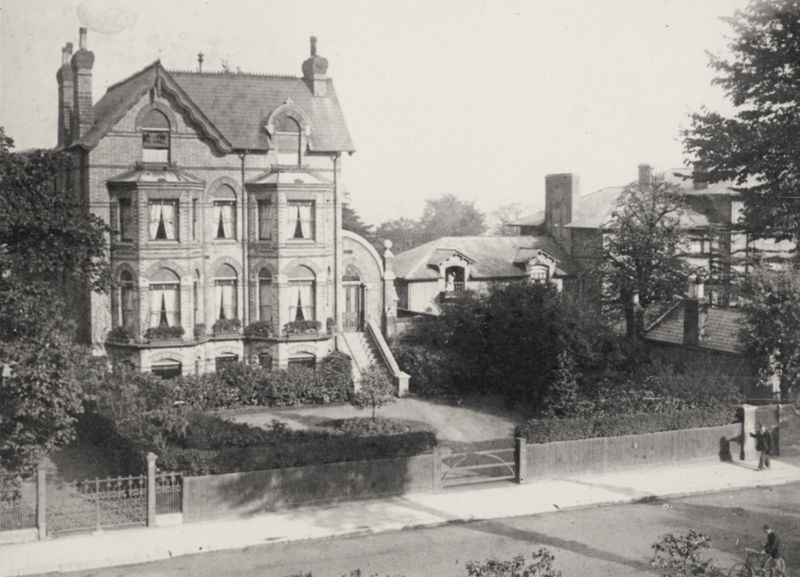
Titel: Häuser gegenüber dem Queen's Hotel
Künstler: Francois Emile Zola
Schlagwörter: baum, dunkel, himmel, mann, schatten, weiß, wolken, bäume, menschen, stadt, blume, blumen, fenster, grau, hell, licht, männer, schwarz, strasse, tür, zeichnung, dach, gebäude, haus, rasen, weg, wolke, zaun, alt, vorhang, häuser, strauch, büsche, gatter, gitter, rauch, sträucher, kind, personen, pflanzen, kamin, kamine, schornstein, turm, garten, bäumchen, bogen, passanten, dächer, giebel, mauer, hecke, hof, schlot, rad, luft, treppe, gardinen, vorhänge, aufgang, stufen, junge, tor, foto, fotografie, photographie, bögen, eingang, erker, blumenkästen, wohnhaus, gehsteig, passant, türmchen, schwarz-weiss, gehweg, laubbaum, tanne, fahrrad, photo, bauhaus, villa, freitreppe, geschosse, grundstück, fotographie, stockwerke, wohnen, radfahrer, gründerzeit, rondell, dachfirst, hochparterre, gartenanlage, stadthaus, nebengebäude, geschoß, vorgarten, gartentor, einfriedung, 18. jahrhundert, schrnsteine, zaun treppe, garten straße, wohnhau, 18. jahrhundertg